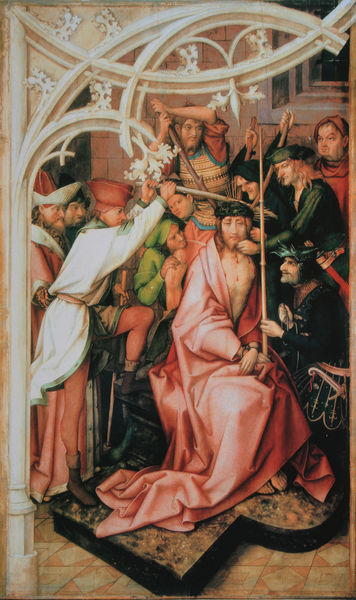
Titel: Dornenkrönung, Kaisheimer Altar
Künstler: Hans d.Ä. Holbein
Standort: München
Institution: Alte Pinakothek
Schlagwörter: weiß, grün, menschen, bunt, stuhl, zeichnung, rot, malerei, tod, bildnis, kirche, boden, gewand, mantel, innen, krone, rosa, stock, bein, sitz, stab, farbe, thron, tor, blut, stangen, glaube, waffen, menschenmenge, altar, christus, grab, jesus, kreuzigung, dornen, töten, stange, dornenkrone, rohr, verhöhnung, in farbe